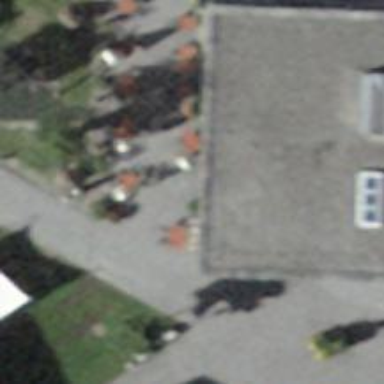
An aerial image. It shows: Bar and brewery.